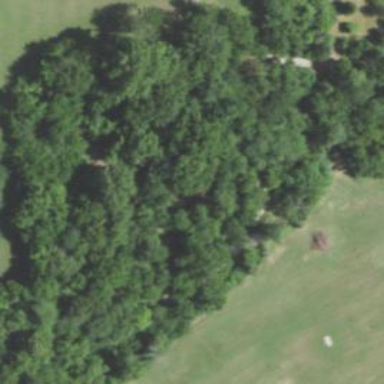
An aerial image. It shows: Disc golf hole.